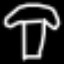
Label: mushroom